Question: I am working on a iOS project that uses core data. I am using swift.
The Core Data stack is setup right and all seems to be fine.
I have created a class for an entity (NSManagedObject) called TestEntity.
The class looks like this:
'''
import UIKit
import CoreData
class TestEntity: NSManagedObject {
@NSManaged var name: NSString
@NSManaged var age: NSNumber
}
'''
So, then I try to insert a new TestEntity in code using this line of code:
'''
let te: TestEntity = NSEntityDescription.insertNewObjectForEntityForName("TestEntity", inManagedObjectContext: ctx) as TestEntity
'''
I then get this error:

I have seen some answers on stack overflow that say that I need to worry about the module name. So then I looked that up on the docs:
<URL>
Then I went in the core data entity for TestEntity and in the class field I entered myAppName.TestEntity
When I run the app this line:
'''
let te: TestEntity = NSEntityDescription.insertNewObjectForEntityForName("TestEntity", inManagedObjectContext: ctx) as TestEntity
'''
still gives me the same error.
What else could I be doing wrong?
EDIT:
So, I was able to make the app not crash anymore by changing the TestEntity NSManagedObject class to:
import UIKit
import CoreData
'''
@objc(TestEntity) class TestEntity: NSManagedObject {
@NSManaged var name: NSString
@NSManaged var age: NSNumber
}
'''
So, I added the @objc(TestEntity) in it. This works with or without adding the appName before the TestEntity class name in the core data data model inspector.
This works, but, when I run this line still :
'''
let te: TestEntity = NSEntityDescription.insertNewObjectForEntityForName("TestEntity", inManagedObjectContext: ctx) as TestEntity
'''
So I found that this is an issue for other people:
<URL>
. I am NOT using a bridging header in the app target and it all works great. The test target still crashes though.
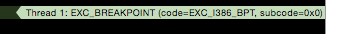
Answer: With Xcode 7, and '@testable', you should no longer need to update the 'managedObjectClassName' or use other hacks. Here's what I did to get it working in Xcode 7.2.
1. Set your test target Host Application and check "Allow testing Host Applications APIs".
<URL>
1. Make sure none of your regular classes have a Target Membership pointing to the Test target. Only classes with unit test code should be set to the Test target.
<URL>
1. Add the @testable line to the top of all of your test classes:
'''
import XCTest
@testable import MyApp
class MyAppTests: XCTestCase {
}
'''
If you're still having issues you may want to try these additional tips: <URL>
I fought with this one for a while so I hope it helps someone else out.